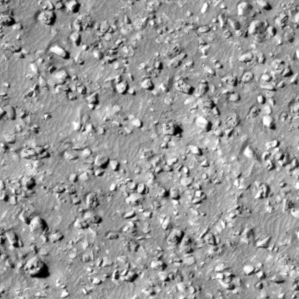
Label: non_frost